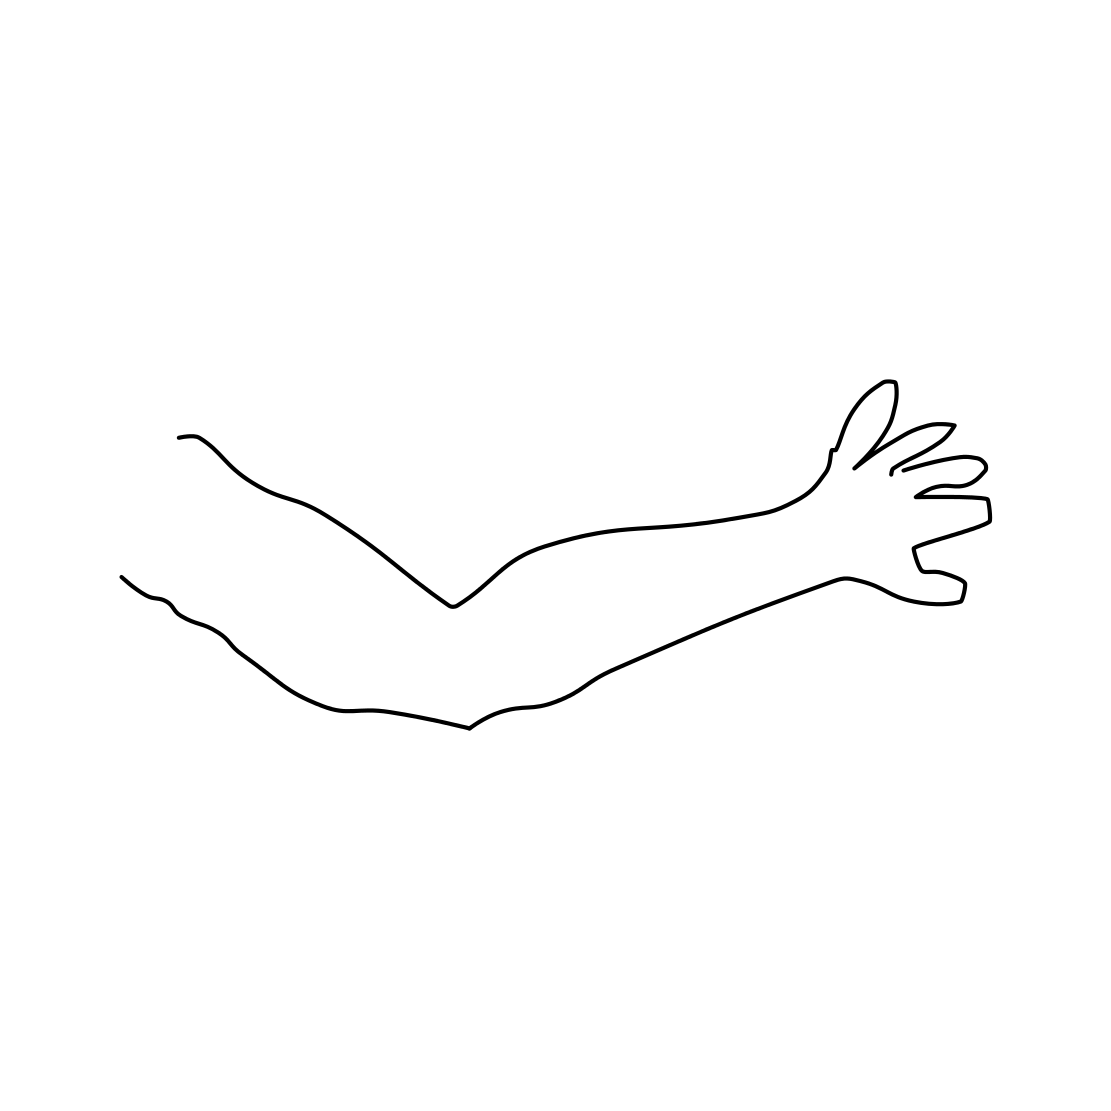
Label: arm